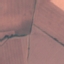
Land use / land cover class: AnnualCrop